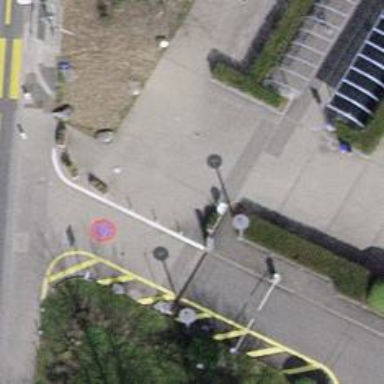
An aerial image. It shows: Bollard barrier.